Field crop: maize
Growth stage: 2
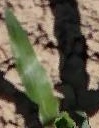
Species: maize